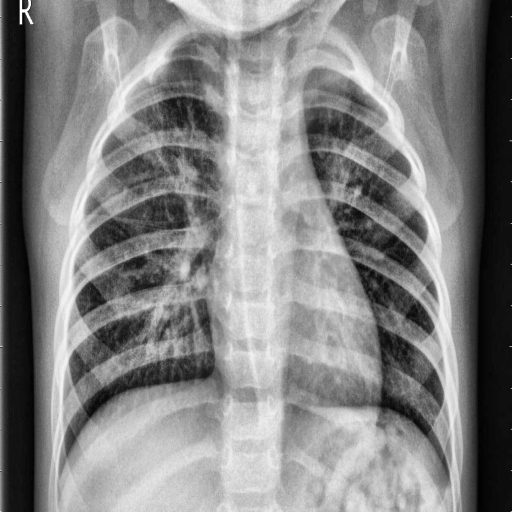
Finding: PNEUMONIA